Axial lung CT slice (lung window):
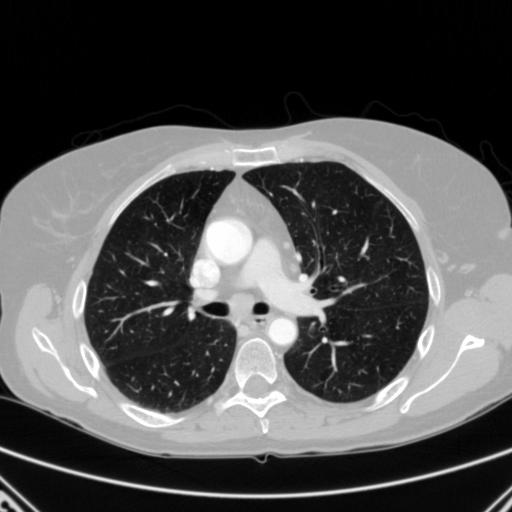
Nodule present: no